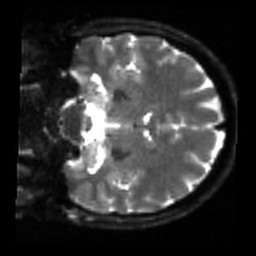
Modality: sbref
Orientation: coronal
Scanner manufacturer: siemens
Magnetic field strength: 3 T
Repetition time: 4 s
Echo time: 0.0594 s